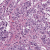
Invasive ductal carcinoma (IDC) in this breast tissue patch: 1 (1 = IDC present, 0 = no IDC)